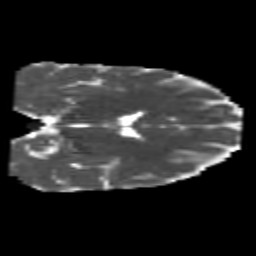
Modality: MD
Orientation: coronal
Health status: healthy
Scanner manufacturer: philips
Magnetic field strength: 3 T
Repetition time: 6.964 s
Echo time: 0.092 s